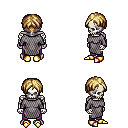
a pixel art fantasy rpg character, male body template, skeleton, chain mail, magenta pants, blonde parted hairstyle, gold boots, four views (front, back, left, right), 2x2 character sprite sheet, small pixel art, hard edges, no anti-aliasing